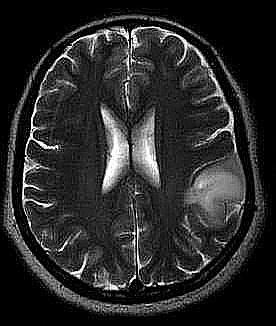
Label: notumor